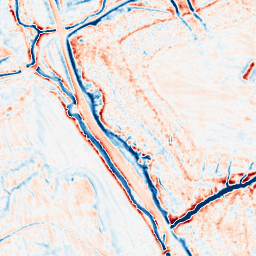
Category: edge_preserving
Decomposition family: anisotropic_diffusion
Decomposition parameters: iterations: 20
kappa: 10
gamma: 0.2
Upsampling method: cubic_mitchell
Upsampling parameters: scale: 2
Upsampling scale: 2